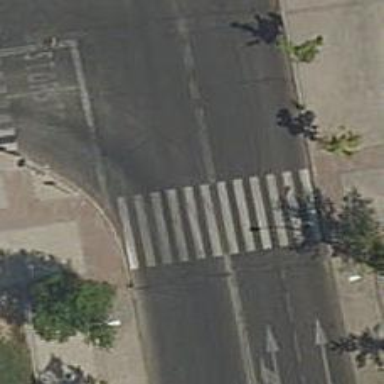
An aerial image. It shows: Marked crossing on the road.